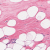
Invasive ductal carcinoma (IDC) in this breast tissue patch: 0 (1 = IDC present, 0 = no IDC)